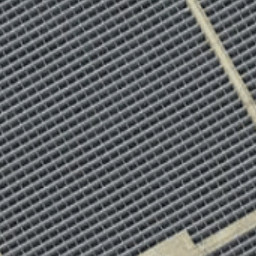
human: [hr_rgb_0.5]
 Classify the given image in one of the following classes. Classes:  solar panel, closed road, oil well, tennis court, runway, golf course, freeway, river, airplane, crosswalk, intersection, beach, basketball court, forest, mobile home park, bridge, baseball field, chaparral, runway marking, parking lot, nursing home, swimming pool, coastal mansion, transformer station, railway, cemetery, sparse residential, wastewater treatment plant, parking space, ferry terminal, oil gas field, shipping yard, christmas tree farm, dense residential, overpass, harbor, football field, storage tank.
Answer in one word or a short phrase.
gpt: solar panel